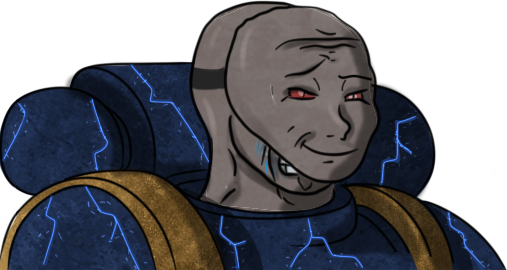
Label: 5_Crying_Wojak